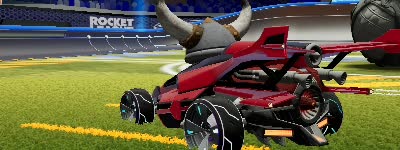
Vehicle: aftershock